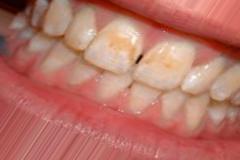
Condition: Tooth Discoloration